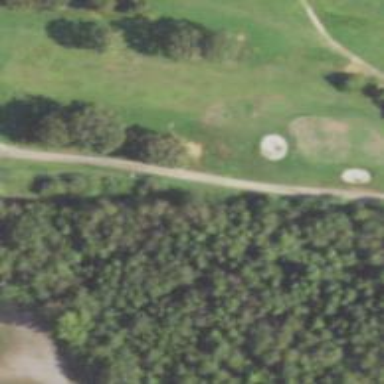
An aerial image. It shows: Disc golf basket.